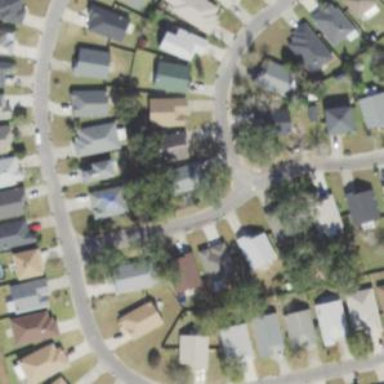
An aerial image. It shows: Single-family residential area.